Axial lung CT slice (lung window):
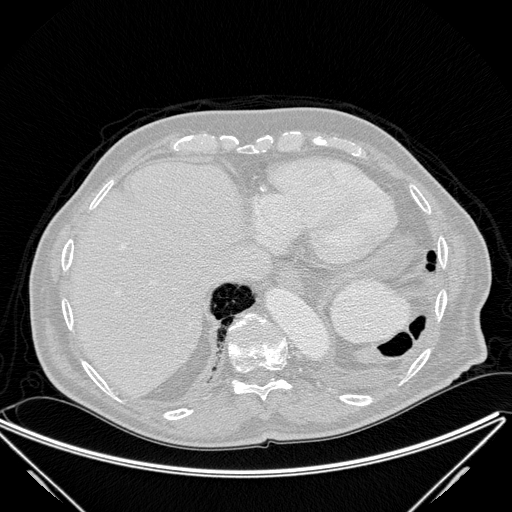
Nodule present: no